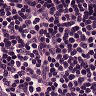
Metastatic tissue present: no